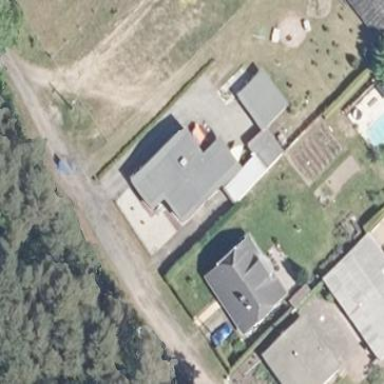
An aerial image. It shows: Terrace building.